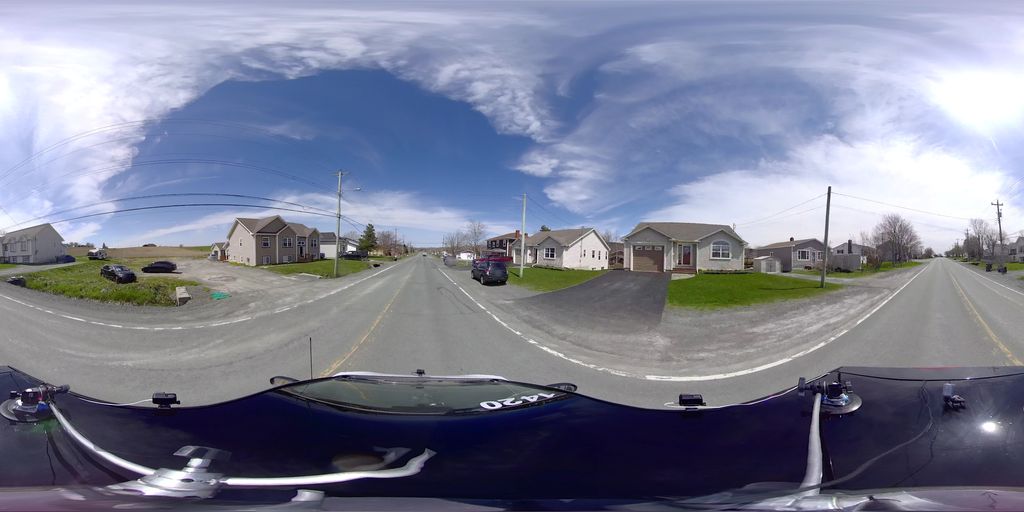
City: st_johns